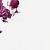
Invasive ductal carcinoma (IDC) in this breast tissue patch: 0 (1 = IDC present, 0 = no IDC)